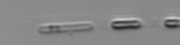
Label: Skeletonema